Question: I'd like to be able to return a list of users from my application with the current user's Facebook friends listed first. I see there are ways to query the Graph API to return a user's friends who use an application, but I want to be able to show a list of users who have taken a specific action on my site and sort them with FB friends listed first, so any time I am displaying a list of users I am able to do this sorting.
The best example of this I have seen is on meetup.com. They do this when showing a list of people who are attending a meetup. Here's an example:

I don't know that it will make any difference to anyone, but it is a Rails app and I am using OmniAuth to do the authentication through Facebook.
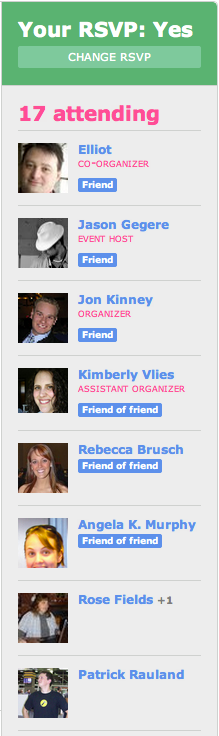
Answer: You can't sort on friend status because there is no friend status column. You can't do any complex SQL operations joining or unioning the table with another table because FQL doesn't support these operations. The best you can do is identify who the friends are via a separate query...
'''
SELECT uid FROM friend WHERE uid IN (...ALL USER IDs...)
'''
All the 's returned from that query will be a subset of your full list, including only those whom are friends.
:
The Meetup app is...
1. First querying it's local database to generate a list of participants. (lets call the result [participants] )
2. Then, they perform a query on the facebook friend database to determine which of those [participants] are friends. (lets call the result [participating_friends] ) SELECT uid FROM friend WHERE uid IN ([participants])
3. They also store that list of [participating_friends] uid's in their local database. One column is the user's id (uid) and the other is their friend's uid (friendid).
4. Finally, to determine friends of friends they query their local friends database (from 3) with a query like: SELECT friendid FROM local_friends WHERE uid IN ([participating_friends])
: In retrospect, Meetup might be casting an even wider net as follows:
The Meetup app is...
1. First querying it's local database to generate a list of participants. (lets call the result [participants] )
2. Then, they perform a query on the facebook friend database to determine which of those [participants] are friends. (lets call the result [participating_friends] ) SELECT uid FROM friend WHERE uid IN ([participants])
3. Determining all friends of the app user who are also app users and store the result in a local database, saving uid's and associated friendid's. SELECT uid FROM user WHERE uid IN (SELECT uid2 FROM friend WHERE uid1 = me()) AND is_app_user
4. Finally, to determine friends of friends, calculate the new set: [participants_not_friends] = [participants] - [participating_friends]. Then query the local friends database (from 3) with a query like: SELECT friendid FROM local_friends WHERE uid IN ([participants_not_friends])